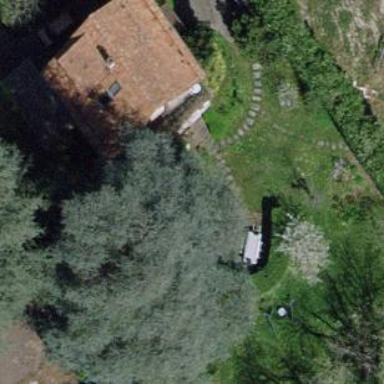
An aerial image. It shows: Garden enclosed by fence.